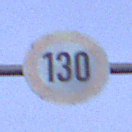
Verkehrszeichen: Geschwindigkeit130
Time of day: SunriseSunset
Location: Outdoor (Suburban)
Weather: PartlyCloudy
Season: NotSpecified
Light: Natural